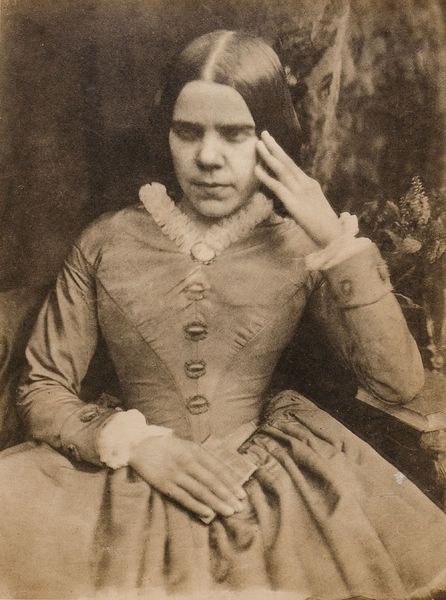
Titel: Mädchen
Künstler: David Octavius Hill
Standort: Hamburg
Institution: Museum für Kunst und Gewerbe Hamburg
Schlagwörter: frau, gesten, portrait, figur, papier, foto, fotografie, photographie, photo, lichtbild, bildwerke, angewandte und bildende kunst, hessische systematik, porträt, mädchen, armhaltungen, porträtfotografie, porträtphotographie, hüftbild, pigmentdruck, kartonpassepartout